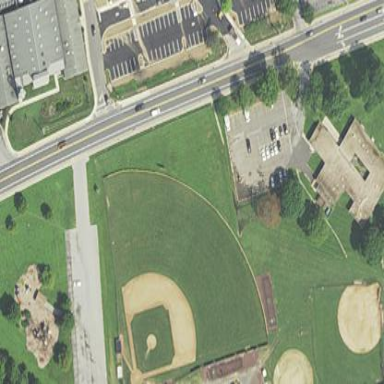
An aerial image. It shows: Baseball pitch for leisure land activities.